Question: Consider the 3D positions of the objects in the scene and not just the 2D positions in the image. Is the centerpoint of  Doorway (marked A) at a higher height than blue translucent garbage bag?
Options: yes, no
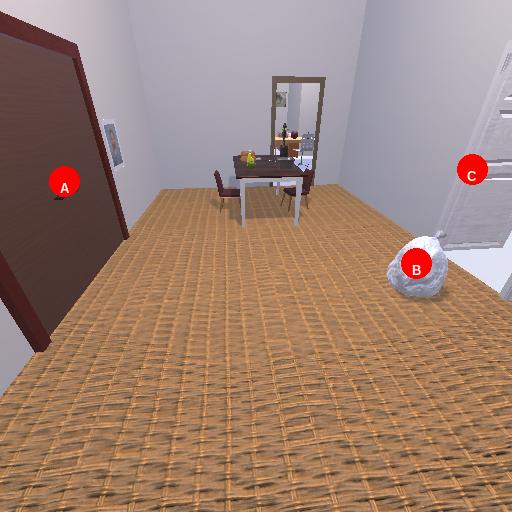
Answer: yes